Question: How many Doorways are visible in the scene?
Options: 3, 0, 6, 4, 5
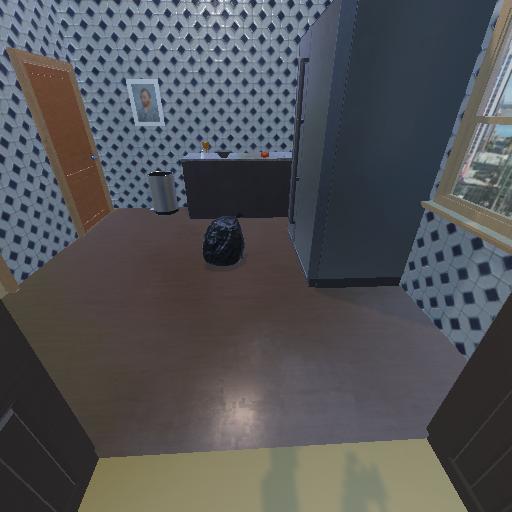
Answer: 3